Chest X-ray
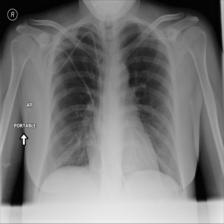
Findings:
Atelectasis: negative
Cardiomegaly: negative
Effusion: negative
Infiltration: negative
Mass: negative
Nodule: negative
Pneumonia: negative
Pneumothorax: negative
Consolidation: positive
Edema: negative
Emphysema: negative
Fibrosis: negative
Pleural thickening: negative
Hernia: negative